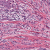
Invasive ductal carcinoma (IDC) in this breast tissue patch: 0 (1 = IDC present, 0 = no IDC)